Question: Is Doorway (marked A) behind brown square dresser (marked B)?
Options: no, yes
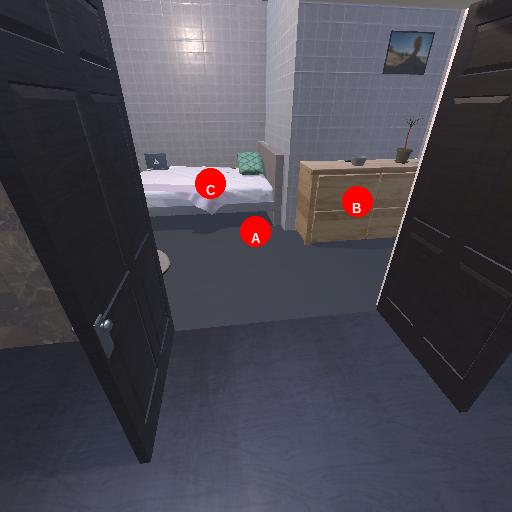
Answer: no